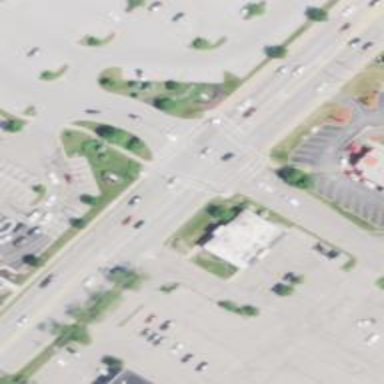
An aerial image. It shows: Marked crossing on the road.